Question: Previously, i login a user and display its personal information in Textviews and it works fine for the first time, but when i sign-out and entered another user, the information of the previous user is still shown in the textview which supposedly his own personal data. I tried to login with a third user and still display the information of the first user. Here are my codes.. Your help is highly appreciated.
'''
public class Userinformation {
private String establishmentname;
private String address;
private String contact;
private String availability;
private String price;
private String type;
private String condition;
private String ownername;
public Userinformation(){
}
public Userinformation (String establishmentname ,String address,String contact, String availability, String price, String type, String condition, String ownername){
this.establishmentname=establishmentname;
this.address=address;
this.contact=contact;
this.availability=availability;
this.price=price;
this.type=type;
this.condition=condition;
this.ownername=ownername;
}
public String getEstablishmentname() {
return establishmentname;
}
public void setEstablishmentname(String establishmentname) {
this.establishmentname = establishmentname;
}
public String getAddress() {
return address;
}
public void setAddress(String address) {
this.address = address;
}
public String getContact() {
return contact;
}
public void setContact(String contact) {
this.contact = contact;
}
public String getAvailability() {
return availability;
}
public void setAvailability(String availability) {
this.availability = availability;
}
public String getPrice() {
return price;
}
public void setPrice(String price) {
this.price = price;
}
public String getType() {
return type;
}
public void setType(String type) {
this.type = type;
}
public String getCondition() {
return condition;
}
public void setCondition(String condition) {
this.condition = condition;
}
public String getOwnername() {
return ownername;
}
public void setOwnername(String ownername) {
this.ownername = ownername;
}
}
'''
'''
package *****************;
import android.content.Intent;
import android.os.Bundle;
import android.support.annotation.Nullable;
import android.support.v7.app.AppCompatActivity;
import android.support.v7.widget.Toolbar;
import android.view.Menu;
import android.view.MenuInflater;
import android.view.MenuItem;
import android.view.View;
import android.widget.Button;
import android.widget.ImageView;
import android.widget.TextView;
import android.widget.Toast;
import com.google.firebase.auth.FirebaseAuth;
import com.google.firebase.database.DataSnapshot;
import com.google.firebase.database.DatabaseError;
import com.google.firebase.database.DatabaseReference;
import com.google.firebase.database.FirebaseDatabase;
import com.google.firebase.database.ValueEventListener;
public class Profile extends AppCompatActivity implements View.OnClickListener {
ImageView userprofile;
TextView establishmentdisplay;
TextView addressdisplay;
TextView contactdisplay;
TextView availabilitydisplay;
TextView pricedisplay;
TextView typedisplay;
TextView conditiondisplay;
TextView ownernamedisplay;
Button btnsave;
private FirebaseAuth mAuth;
private FirebaseDatabase mFirebaseDatabase;
private FirebaseAuth.AuthStateListener mAuthListener;
DatabaseReference myRef;
protected void onCreate(@Nullable Bundle savedInstanceState) {
super.onCreate(savedInstanceState);
setContentView(R.layout.activity_profile);
Toolbar toolbar = findViewById(R.id.toolbar);
setSupportActionBar(toolbar);
userprofile=(ImageView) findViewById(R.id.userprofile);
btnsave = (Button) findViewById(R.id.savechangesbtn);
establishmentdisplay = (TextView) findViewById(R.id.establishmentdisplay);
addressdisplay = (TextView) findViewById(R.id.addressdisplay);
contactdisplay = (TextView) findViewById(R.id.contactdisplay);
availabilitydisplay = (TextView) findViewById(R.id.availabilitydisplay);
pricedisplay = (TextView) findViewById(R.id.pricedisplay);
typedisplay = (TextView) findViewById(R.id.typedisplay);
conditiondisplay = (TextView) findViewById(R.id.conditiondisplay);
ownernamedisplay = (TextView) findViewById(R.id.ownernamedisplay);
btnsave.setOnClickListener(this);
mAuth = FirebaseAuth.getInstance();
final FirebaseDatabase database = FirebaseDatabase.getInstance();
final DatabaseReference user = database.getReference("HomeownerUsers");
user.addValueEventListener(new ValueEventListener() {
@Override
public void onDataChange(DataSnapshot dataSnapshot) {
for (DataSnapshot ds : dataSnapshot.getChildren()){
String establishmentname=ds.child("Establishment Name").getValue().toString();
String address=ds.child("Address").getValue().toString();
String contact=ds.child("Contact").getValue().toString();
String availability=ds.child("Availablility").getValue().toString();
String price=ds.child("Price").getValue().toString();
String type=ds.child("Type").getValue().toString();
String condition=ds.child("Conditions").getValue().toString();
String ownername=ds.child("Owner Name").getValue().toString();
establishmentdisplay.setText(establishmentname);
addressdisplay.setText(address);
contactdisplay.setText(contact);
availabilitydisplay.setText(availability);
pricedisplay.setText(price);
typedisplay.setText(type);
conditiondisplay.setText(condition);
ownernamedisplay.setText(ownername);
}
}
@Override
public void onCancelled(DatabaseError databaseError) {
}
});
}
@Override
protected void onStart() {
super.onStart();
if(mAuth.getCurrentUser() == null){
finish();
startActivity(new Intent(this,Homeownerlogin.class));
}
}
@Override
protected void onStop() {
super.onStop();
if(mAuthListener !=null){
mAuth.removeAuthStateListener(mAuthListener);
}
}
@Override
public boolean onCreateOptionsMenu(Menu menu) {
MenuInflater inflater = getMenuInflater();
inflater.inflate(R.menu.menu, menu);
return true;
}
@Override
public boolean onOptionsItemSelected(MenuItem item) {
switch (item.getItemId()){
case R.id.menulogout:
FirebaseAuth.getInstance().signOut();
finish();
startActivity(new Intent(this, Homeownerlogin.class));
Toast.makeText(Profile.this,"Log out Successfully",Toast.LENGTH_SHORT).show();
}
return true;
}
@Override
public void onClick(View v) {
if (v==btnsave){
finish();
startActivity(new Intent(Profile.this,Profile.class));
}
}
}
'''
This is my database:

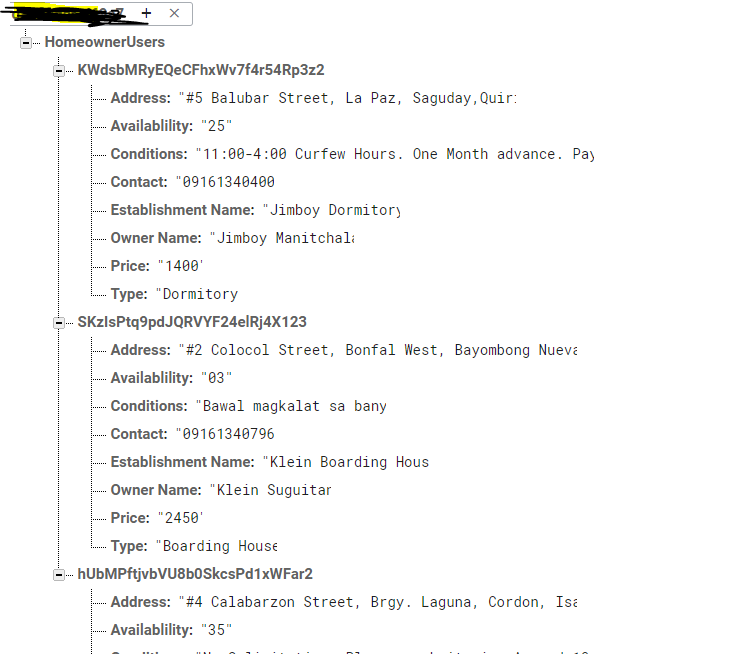
Answer: You have added your firebase listener on the entire 'HomeownerUsers' node and then you are looping through the results. Instead you should add the listener on the specific child of 'HomeownerUsers' of the current user. And for a bit more optimisation in your code you can use the 'Userinformation' class to retreive the data instead of retreiving each field seperatly.
So your addValueEventListener will look like this:
'''
final DatabaseReference user = database.getReference("HomeownerUsers").child(UserUID);
user.addValueEventListener(new ValueEventListener() {
@Override
public void onDataChange(DataSnapshot dataSnapshot) {
String establishmentname=dataSnapshot.child("Establishment Name").getValue().toString();
String address=dataSnapshot.child("Address").getValue().toString();
String contact=dataSnapshot.child("Contact").getValue().toString();
String availability=dataSnapshot.child("Availablility").getValue().toString();
String price=dataSnapshot.child("Price").getValue().toString();
String type=dataSnapshot.child("Type").getValue().toString();
String condition=dataSnapshot.child("Conditions").getValue().toString();
String ownername=dataSnapshot.child("Owner Name").getValue().toString();
establishmentdisplay.setText(establishmentname);
addressdisplay.setText(address);
contactdisplay.setText(contact);
availabilitydisplay.setText(availability);
pricedisplay.setText(price);
typedisplay.setText(type);
conditiondisplay.setText(condition);
ownernamedisplay.setText(ownername)
}
}
'''
More information can be found in <URL>.